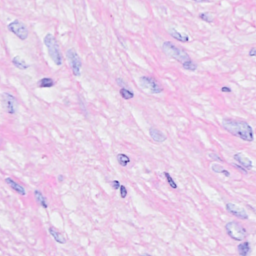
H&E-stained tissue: Breast